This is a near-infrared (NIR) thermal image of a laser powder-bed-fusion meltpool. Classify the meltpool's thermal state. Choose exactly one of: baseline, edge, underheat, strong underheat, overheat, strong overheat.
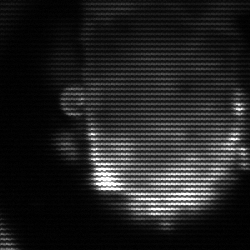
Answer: baseline